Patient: sex M, age 75
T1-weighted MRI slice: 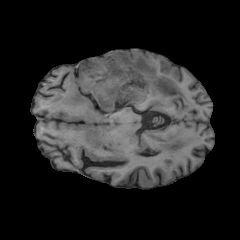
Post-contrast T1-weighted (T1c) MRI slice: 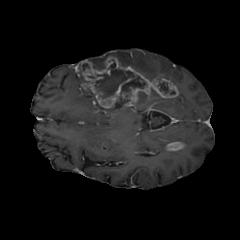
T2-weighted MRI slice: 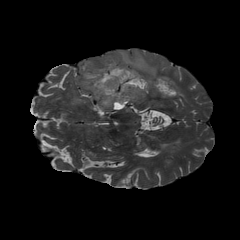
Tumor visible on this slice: yes
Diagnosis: Glioblastoma, IDH-wildtype
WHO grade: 4